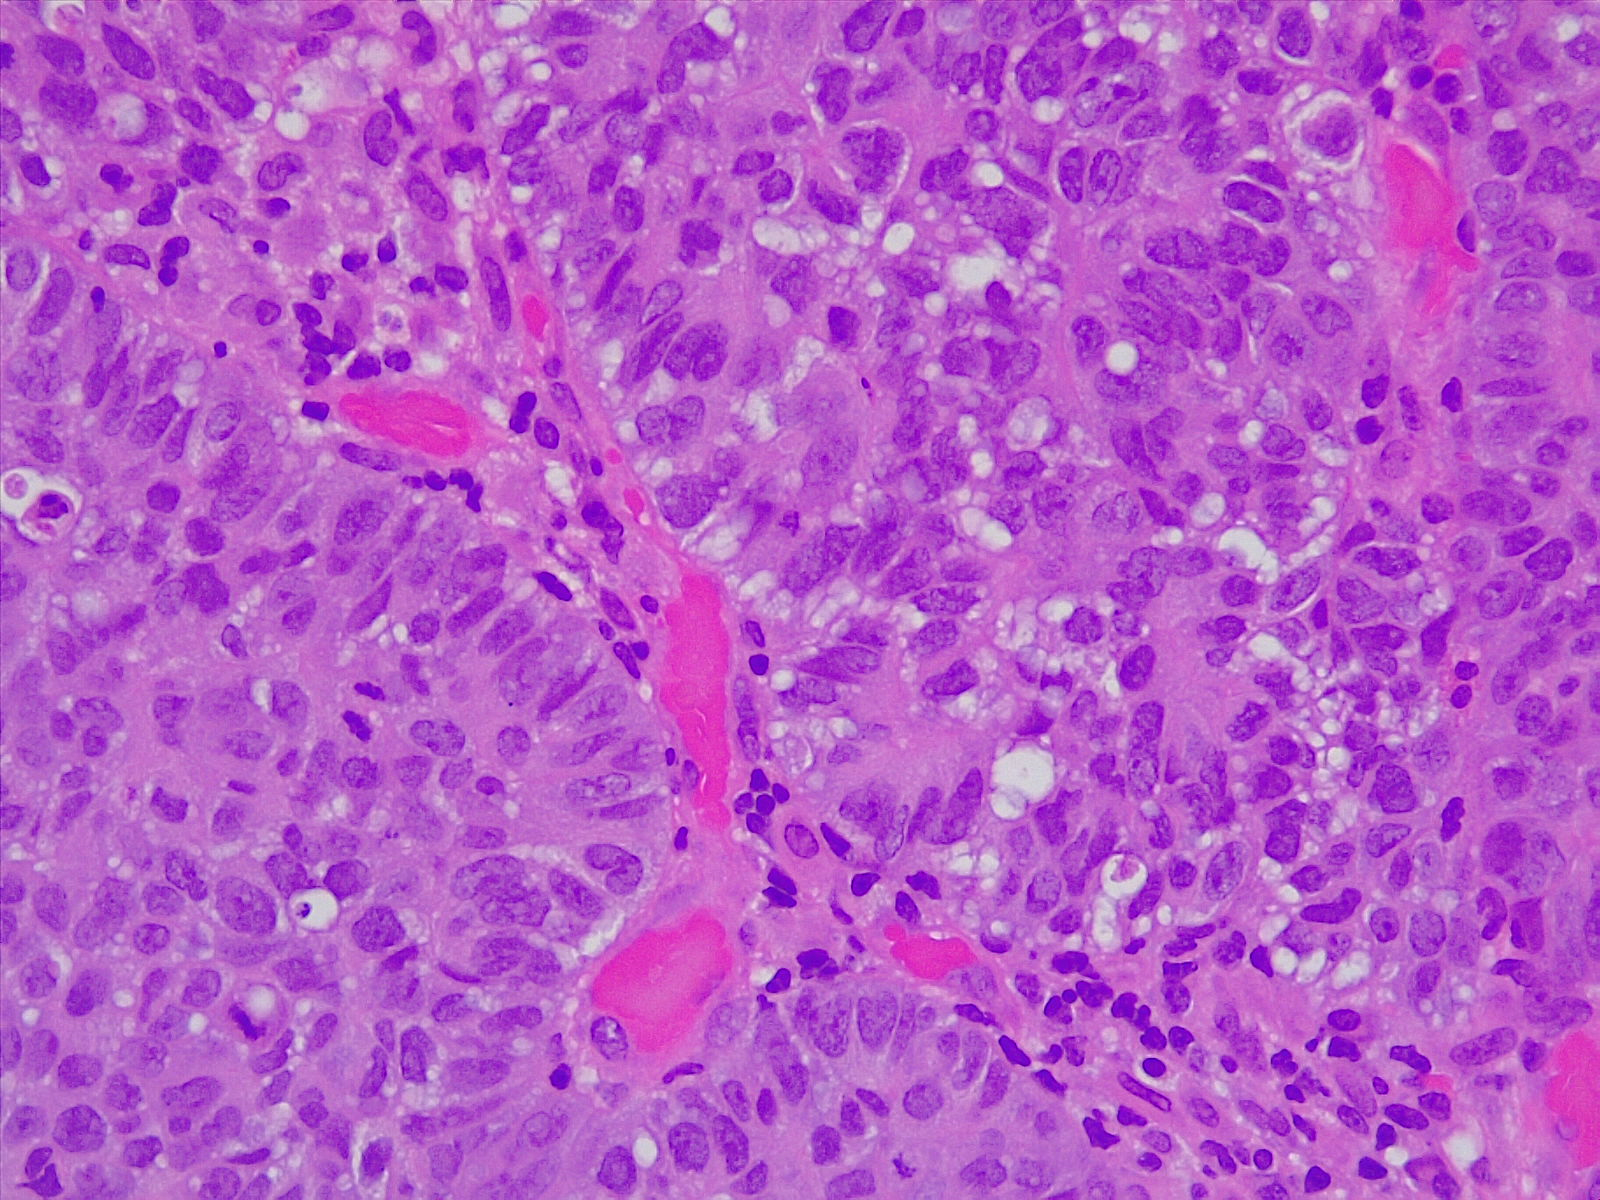
Label: lung squamous cell carcinoma, moderately differentiated